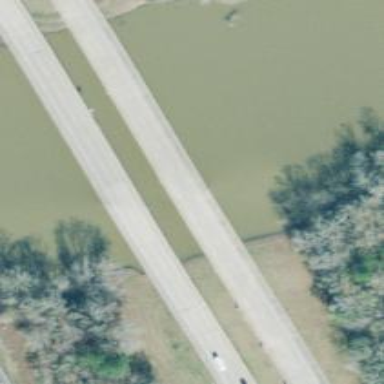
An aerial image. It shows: Bridge on trunk highway with dual carriageway.